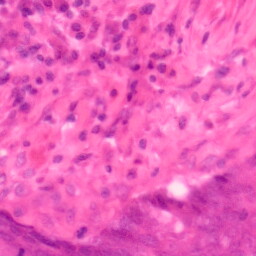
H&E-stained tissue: Colon